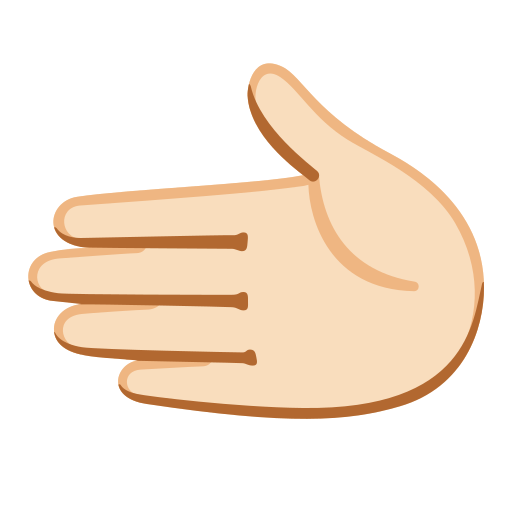
Emoji: 🫲🏻